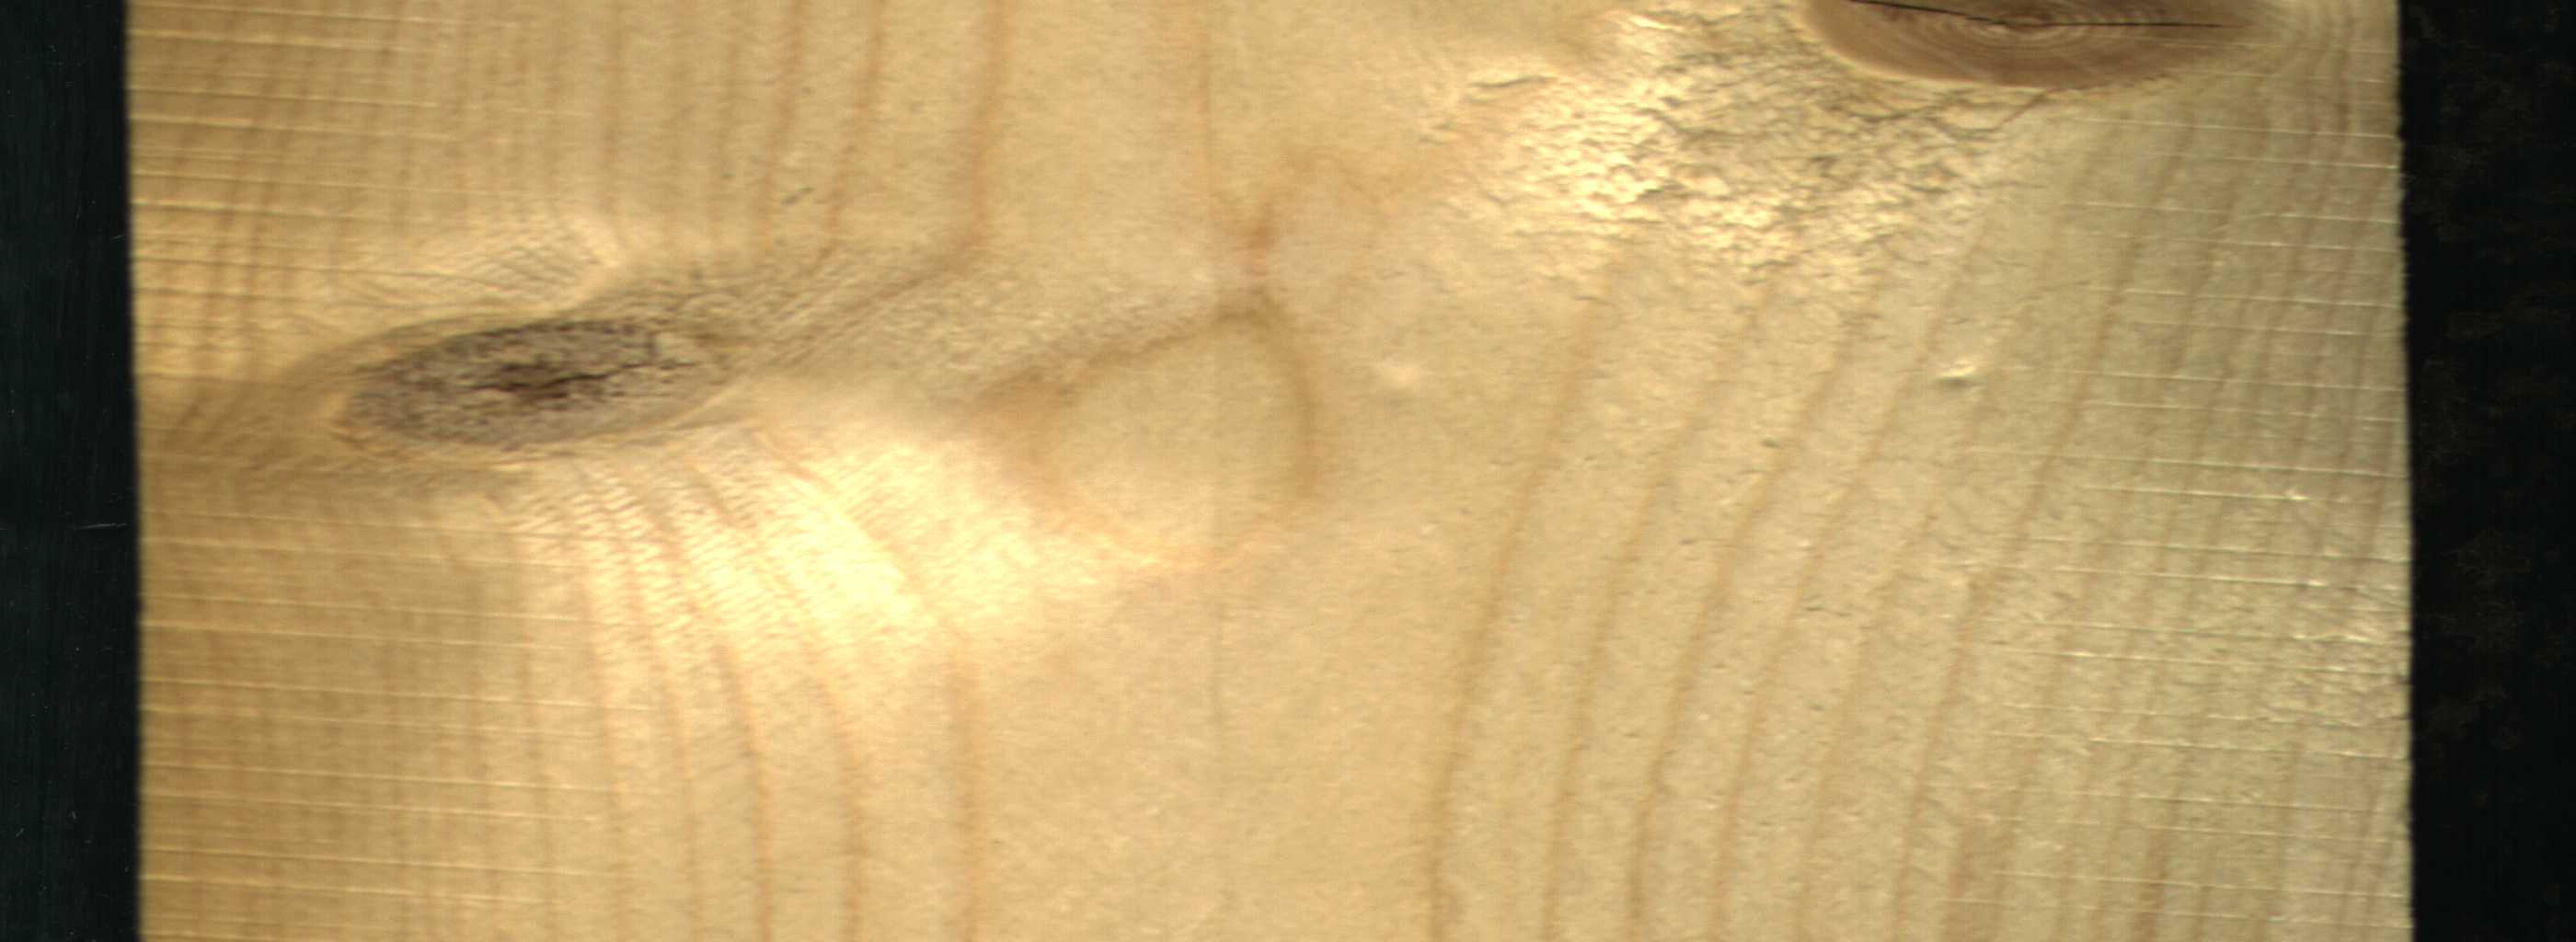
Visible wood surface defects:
knot_with_crack
Live_Knot